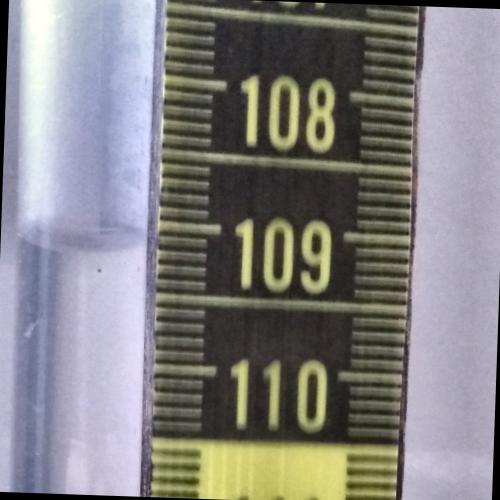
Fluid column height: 109.1 cm